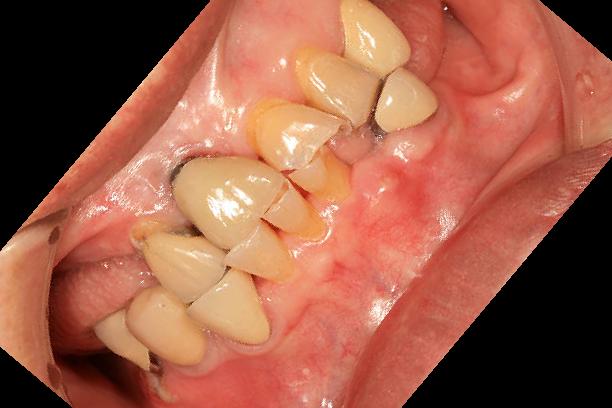
Condition: Gingivitis